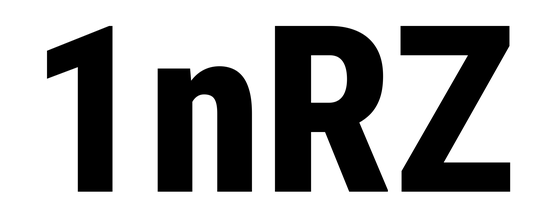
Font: Roboto_Condensed_ExtraBold